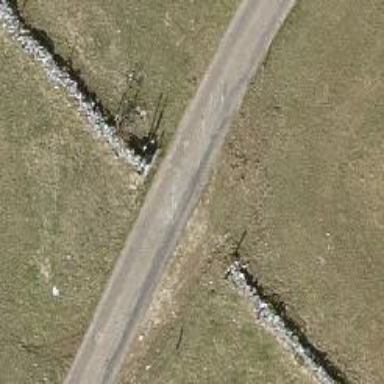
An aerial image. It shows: Wall made of dry stone.